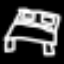
Label: bed